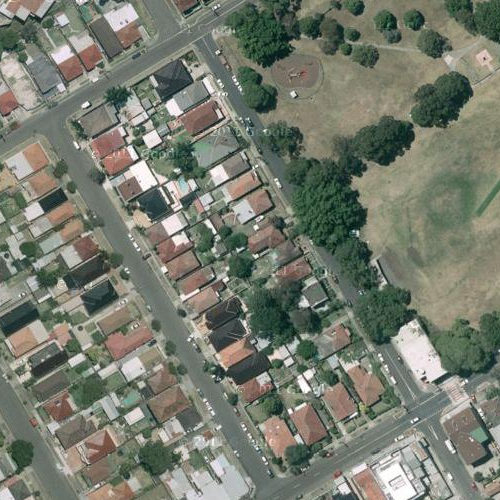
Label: sydney